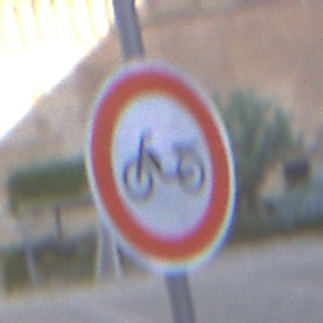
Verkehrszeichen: VerbotMofas
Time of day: SunriseSunset
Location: Outdoor (Urban)
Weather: PartlyCloudy
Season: NotSpecified
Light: Natural